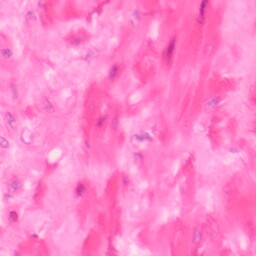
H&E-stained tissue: Colon